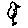
Label: bird